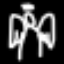
Label: angel